Question: In a Application building on Qt (5.2), I'm using 'QComboBox'es for showing some values the user can select from.
The controls are there in the .ui file already, but empty. In my application, I add a few values to them programmatically. Since I want to show multiple QComboBox elements in one line, they shouldn't take up too much space, so I set their maximum width.
By default, they however seem to have some strange truncation or a required "empty space" between the selected text on the left and the "down" arrow on the right. When I make the size of the QComboBox smaller with maximum width, the selected text will be truncated (even though there would be plenty of space for showing the full text). It looks like this:

The selected text (100) was already selected before opening the dropdown, so the text at the top should read 100, but because of this strange truncation effect it only reads "10" (I verified that several times that the actually selected string is "100" - it's only the display that's truncated somehow).
Where does this truncation / empty space come from? Can I prevent it from happening - or remove this empty space - somehow? I checked all the QComboBox properties, but couldn't find anything which could apply, and also tried searching for this on the net, but apparently I had the wrong search terms, as I haven't yet found anyone having this problem...
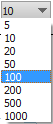
Answer: I think you're encountering Qt's default size issues. I've had this with a few different widgets.
Qt applies a quite generous default padding. There is a way to get around this with a style. (IE, make it tighter). To completely remove the inner padding of the 'QComboBox', you can do this:
'''
// given a QComboBox *myComboBox;
myComboBox->setStyleSheet("padding: 0");
'''